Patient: sex F, age 66
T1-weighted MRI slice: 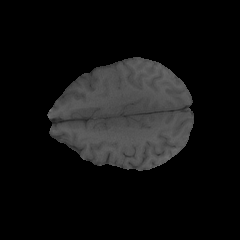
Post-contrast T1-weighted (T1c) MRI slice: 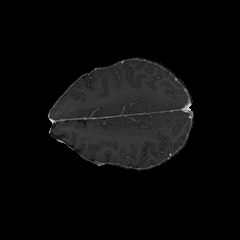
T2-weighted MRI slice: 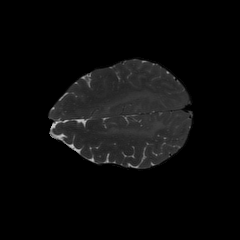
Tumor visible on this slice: yes
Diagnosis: Astrocytoma, IDH-wildtype
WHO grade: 2